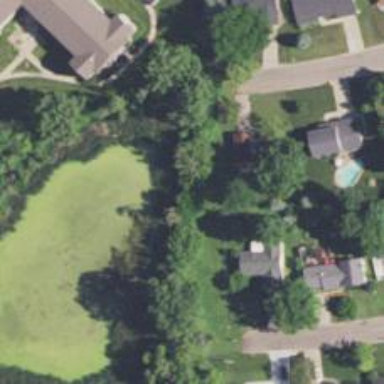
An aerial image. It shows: Pond with natural water.